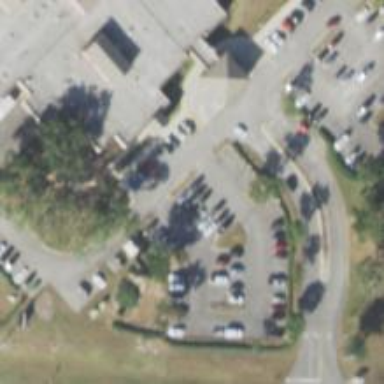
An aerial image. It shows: Parking space is available.